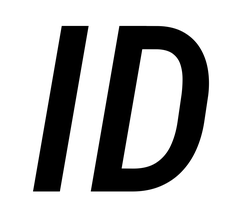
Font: Roboto-Italic_Condensed_Medium_Italic